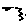
Label: zigzag